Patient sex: M
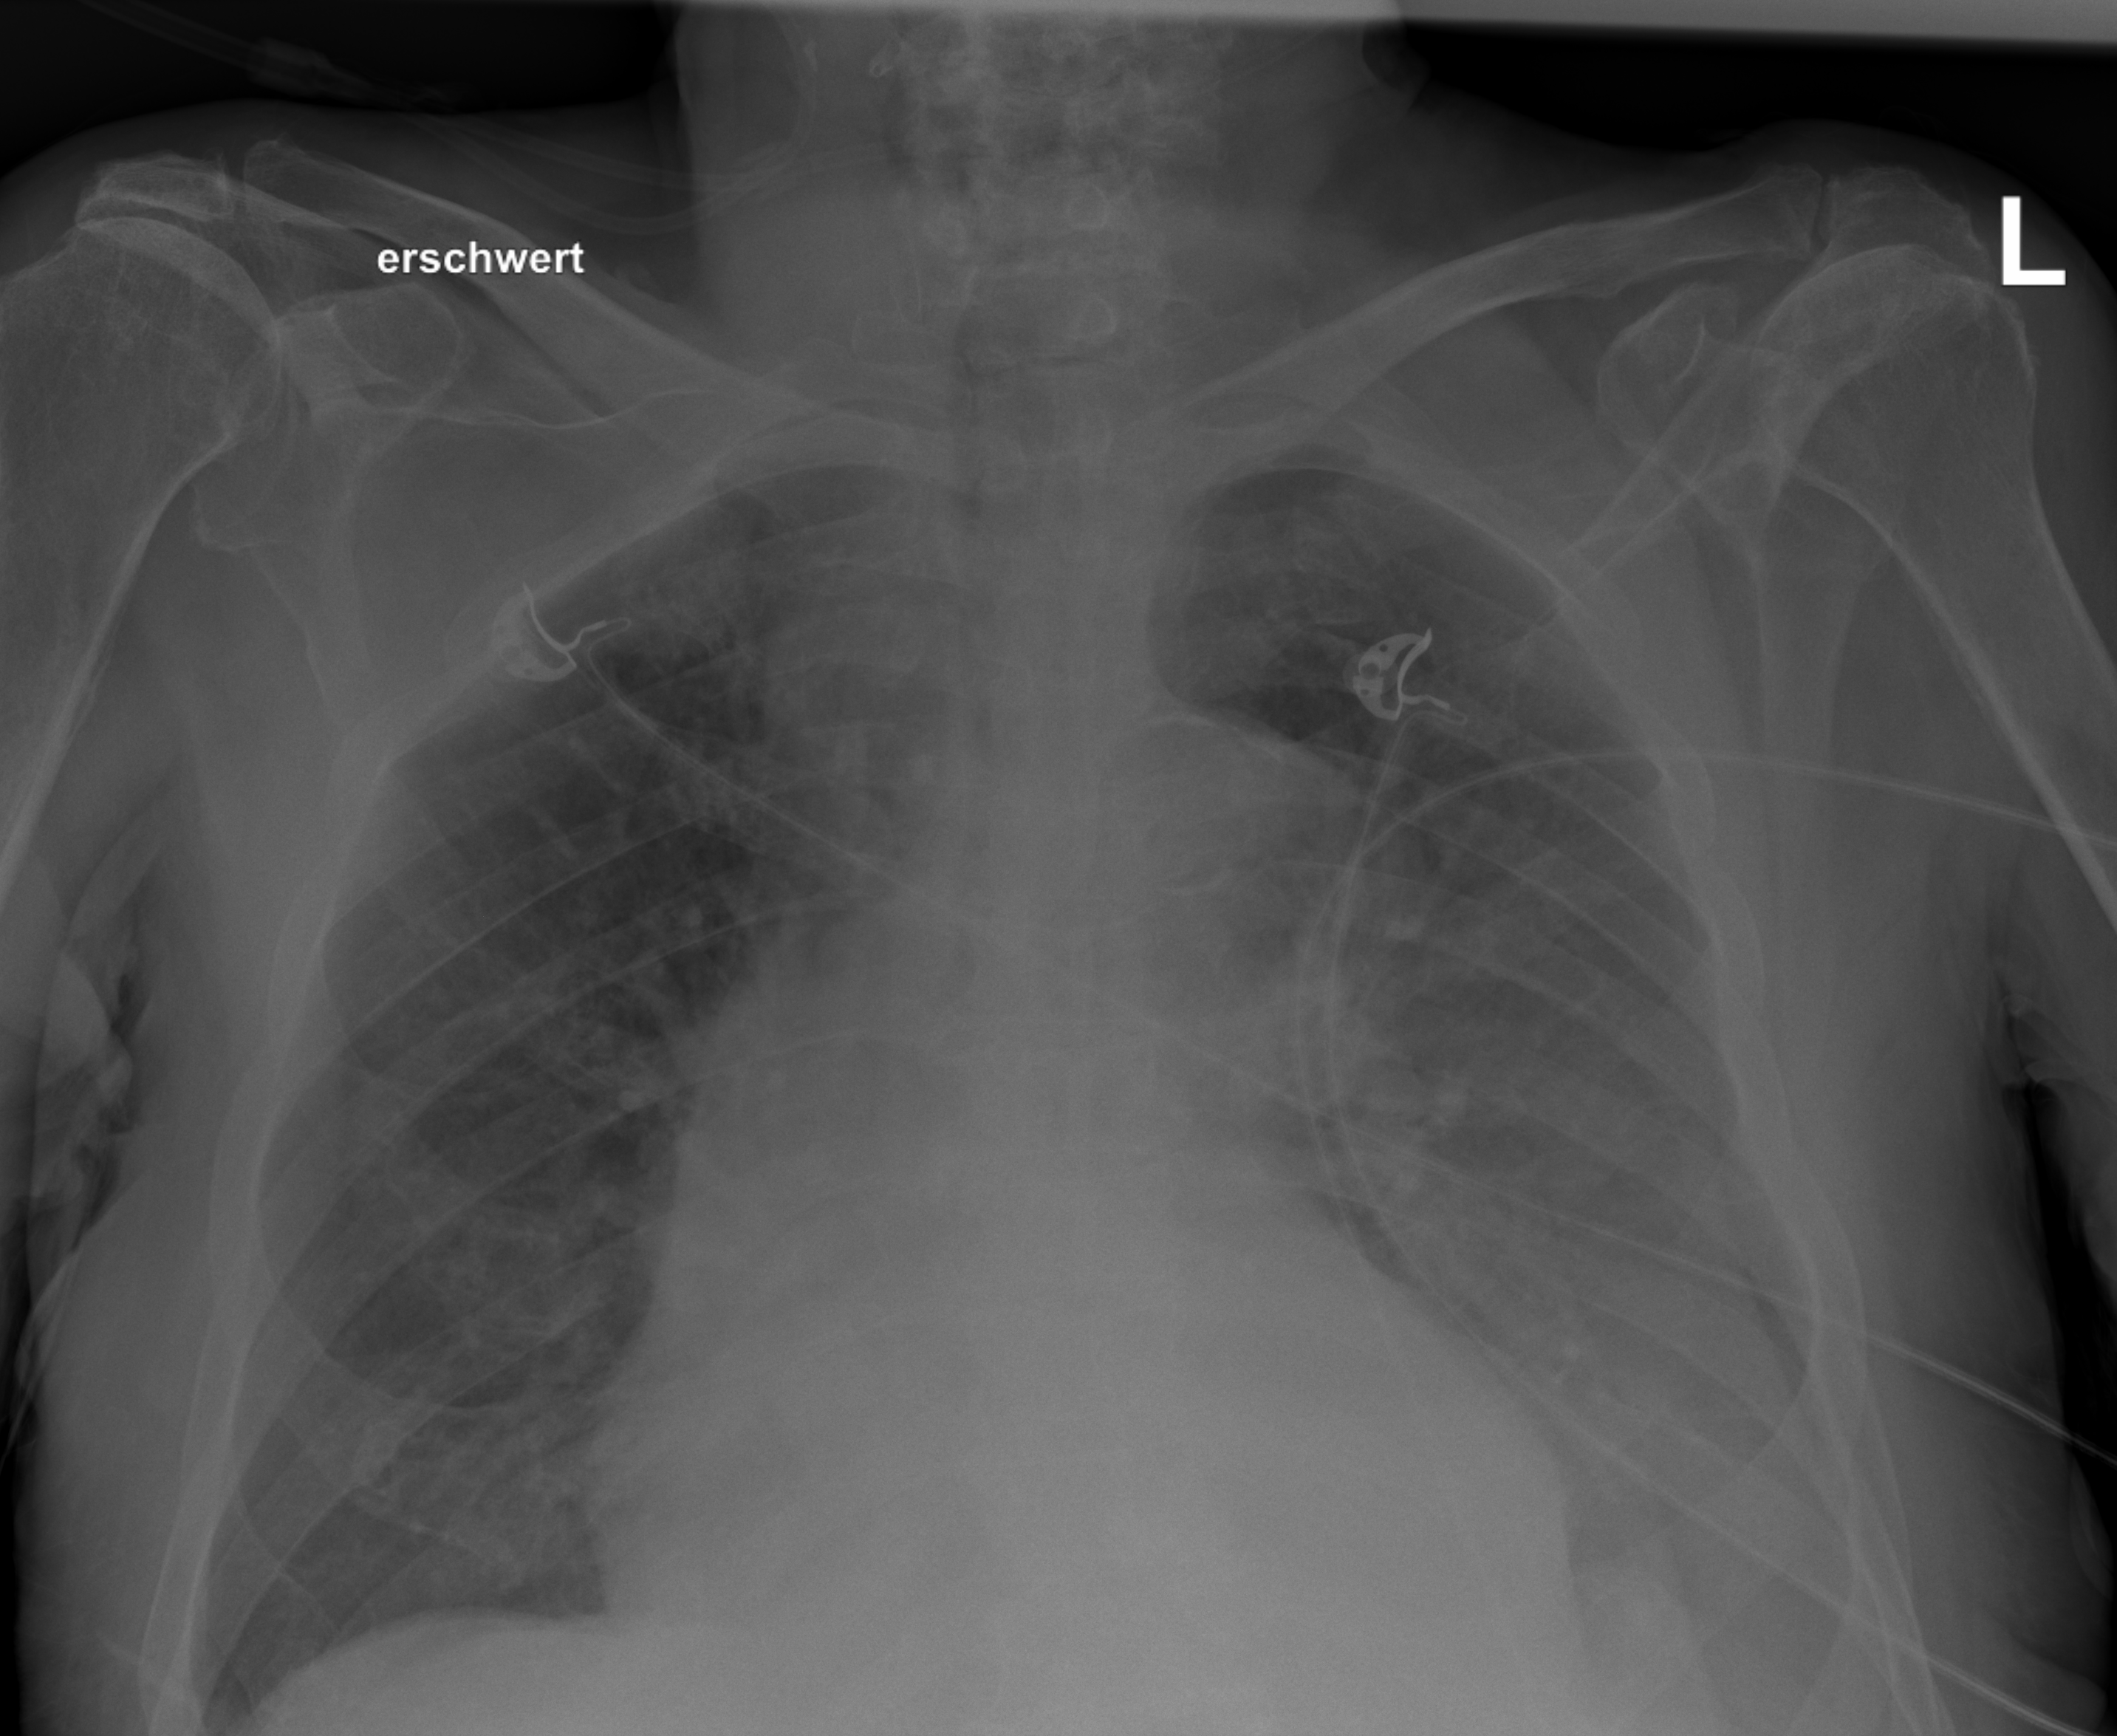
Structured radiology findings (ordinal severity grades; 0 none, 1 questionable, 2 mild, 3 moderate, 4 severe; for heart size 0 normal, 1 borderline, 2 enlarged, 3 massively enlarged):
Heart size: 2
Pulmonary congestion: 0
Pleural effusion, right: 0
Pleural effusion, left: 2
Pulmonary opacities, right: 0
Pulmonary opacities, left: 0
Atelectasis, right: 0
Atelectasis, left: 0